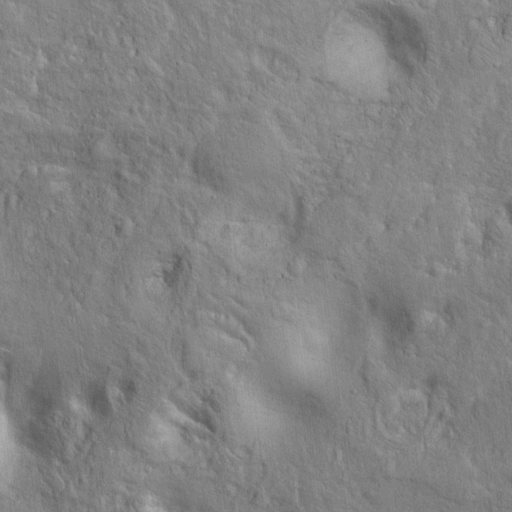
Objects detected: cone, cone, cone, cone, cone, cone, cone